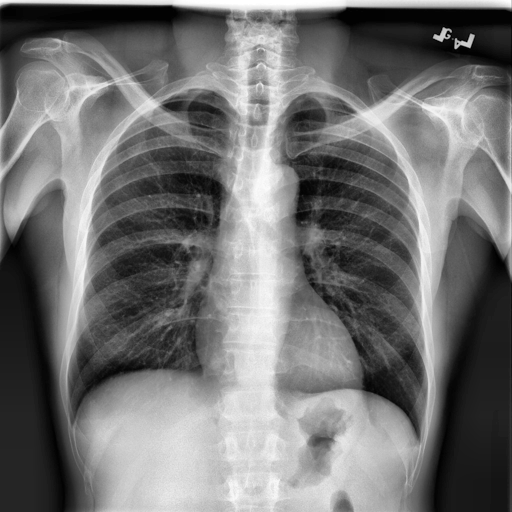
Finding: NORMAL